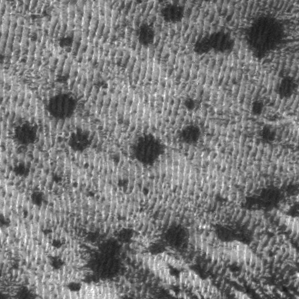
Label: frost